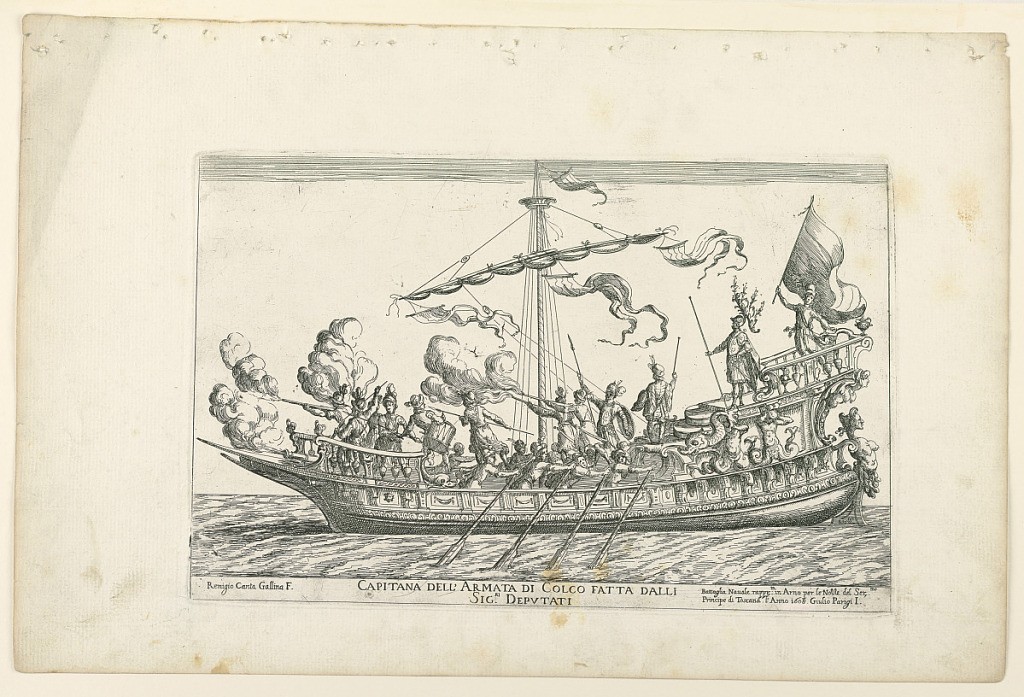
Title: Capitana dell'armata di Colco fatta dalli Sig. Deputati, from Vessels of the Argonauts for the wedding celebration of Cosimo de' Medici in 1608, plate 3
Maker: Remigio Cantagallina, Italian, ca. 1582–1656
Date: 1608
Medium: etching on laid paper
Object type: Print
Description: The ship of the army of Chalchis. Emphemera from the wedding festivities at the marriage of Cosimo de' Medici and Maria Magdalena of Austria in 1608.